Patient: sex M, age 67
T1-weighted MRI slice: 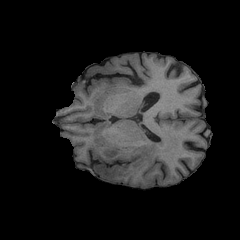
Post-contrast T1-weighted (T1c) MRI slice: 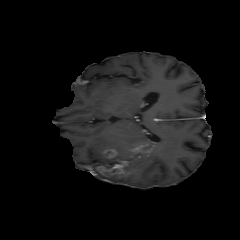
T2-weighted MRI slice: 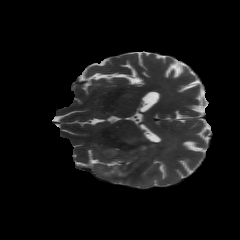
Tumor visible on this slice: yes
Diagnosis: Glioblastoma, IDH-wildtype
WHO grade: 4